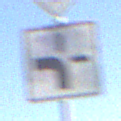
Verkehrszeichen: VerlaufVorfahrtsstrasse1
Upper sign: Vorfahrtsstrasse
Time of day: Midday
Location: Outdoor (Nature)
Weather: PartlyCloudy
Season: NotSpecified
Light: Natural